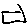
Label: square